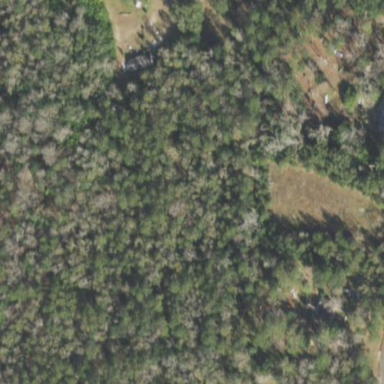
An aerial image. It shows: Mixed leaf woodland.